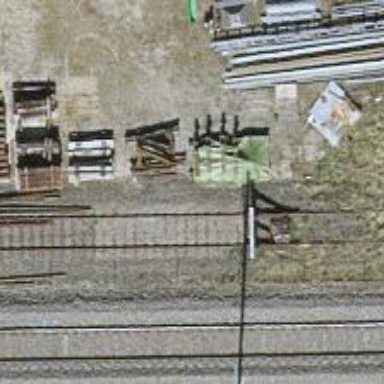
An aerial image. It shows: Railway buffer stop.